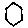
Label: hexagon